Question: I am new to angular and am working on a small ledger application. In it, the user has to select customer from a material autocomplete field which is populated with data from an API. Like so:
### PHP Back-end
'''
<?php
require 'database.php';
$nhiu_customers = [];
$sql = "SELECT cust_name FROM customer_table";
if($result = mysqli_query($con,$sql))
{
$i = 0;
while($row = mysqli_fetch_assoc($result))
{
$customers[$i]['cust_name'] = $row['cust_name'];
$i++;
}
echo json_encode($customers);
}
else
{
http_response_code(404);
}
'''
### Angular Component.html
'''
{{incomeForm.value | json}}
<form [formGroup]="Form">
<p> <mat-form-field class="customer">
<input type="text" matInput placeholder="Select Customer"
[matAutocomplete]="auto" formControlName="customerName">
<mat-autocomplete #auto="matAutocomplete" [displayWith]="getOptionText">
<mat-option *ngFor="let option of filteredOptions | async" [value]="option">
{{option.cust_name}}
</mat-option>
</mat-autocomplete>
</mat-form-field>
</p>
'''
### Angular Component.TS
'''
import { Component, OnInit, Injectable } from '@angular/core';
import { FormGroup, FormControl } from '@angular/forms';
import {Observable, of, Subscription} from 'rxjs';
import {map, startWith, switchMap, tap, debounceTime} from 'rxjs/operators';
import { ApiService } from '../api.service';
export class Component implements OnInit{
Form = new FormGroup({
customerName: new FormControl('')
});
filteredOptions: Observable<string>;
ngOnInit() {
this.filteredOptions = this.Form.controls['customerName'].valueChanges.pipe(
startWith(""),
debounceTime(300),
switchMap(value => this.doFilter(value))
);
doFilter(value){
return this.service.getData().pipe(
map(response =>
response.filter(option => {
return option.cust_name.indexOf(value) === 0;
})
)
);
}
getOptionText(option) {
return option.cust_name;
}
}
'''
### Angular API Service
'''
export class ApiService {
constructor(private httpClient: HttpClient) { }
opts = [];
getData() {
return this.opts.length
? of(this.opts)
: this.httpClient
.get<any>("http://localhost/api/read.php")
.pipe(tap(data => (this.opts = data)));
}
}
'''
Material autocomplete is working fine, it populates data from the api. But the problem is that when I select a customer's name from the list, the JSON package of the form that I have to post takes the JSON encoded value of the customer name instead of regular text input (see image below). Ideally the form should produce JSON value "customerName": "Customer Name" for formControl .
[
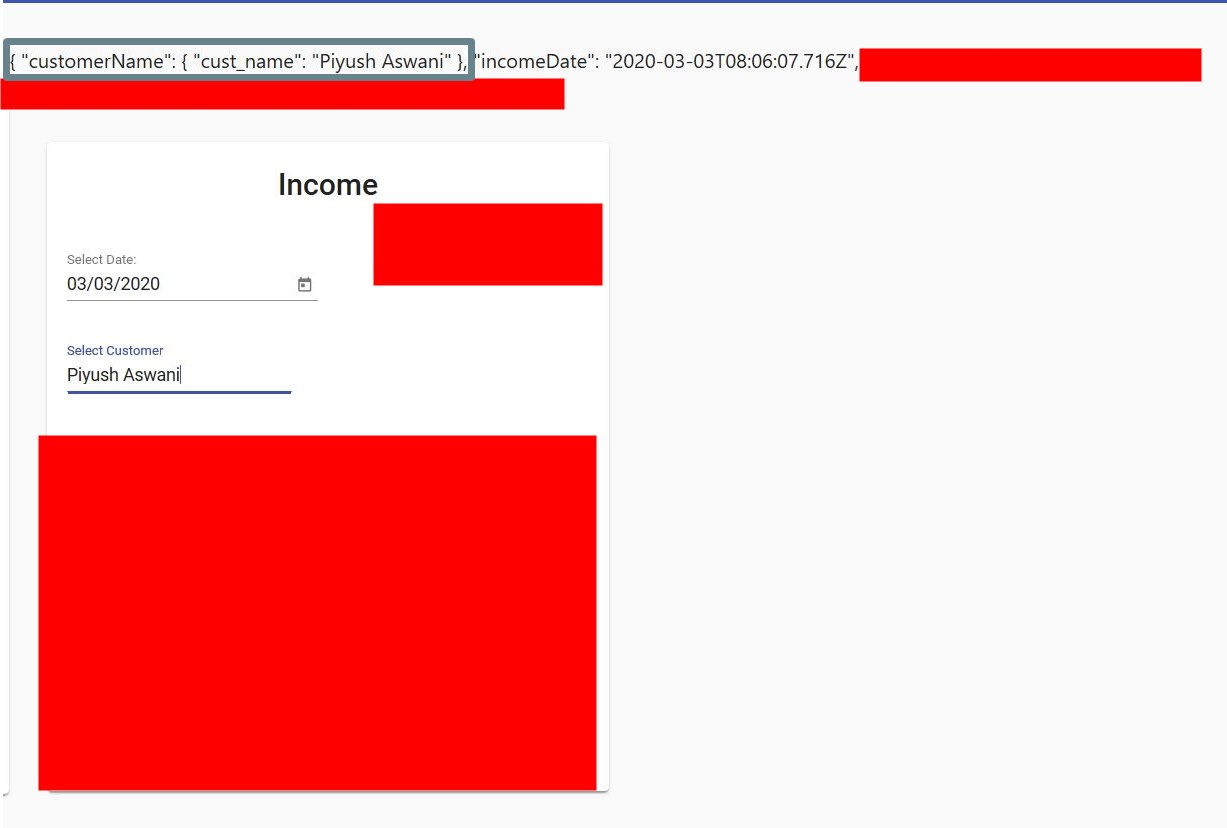
Answer: That's happening due to attribute for option.
If you set value as option.name, then the form control will have just the name and not object and you won't need function.
'''
<mat-option *ngFor="let option of filteredOptions | async" [value]="option.name">
{{option.name}}
</mat-option>
'''
There is a reason why you should set the option as it is to the form control. Generally you would want to send option id (in your case, customer id) to server so as to identify the selected record.
<URL>